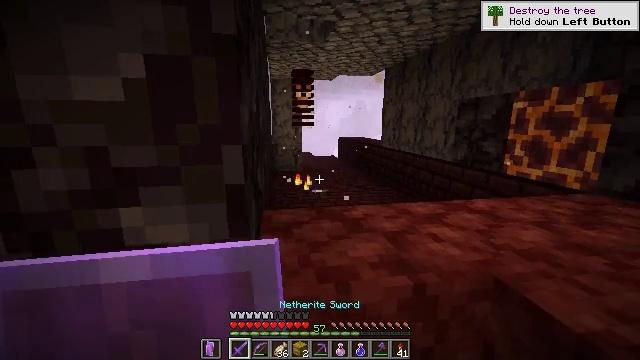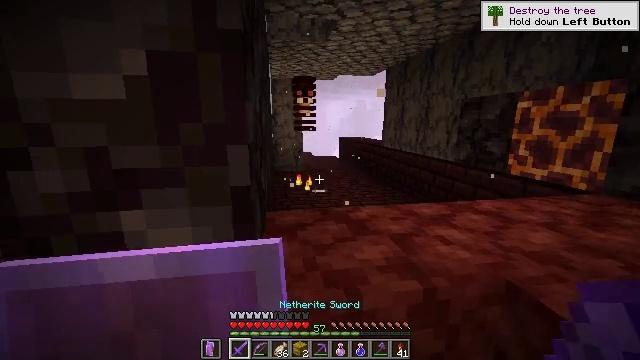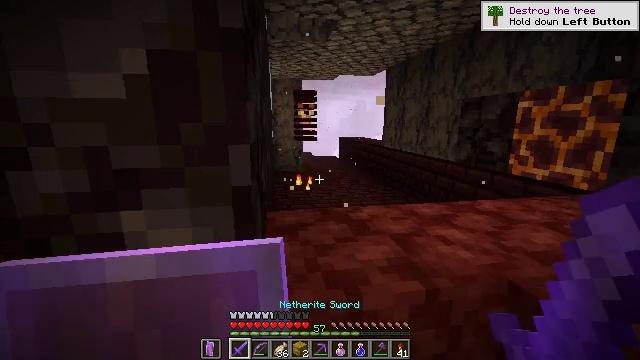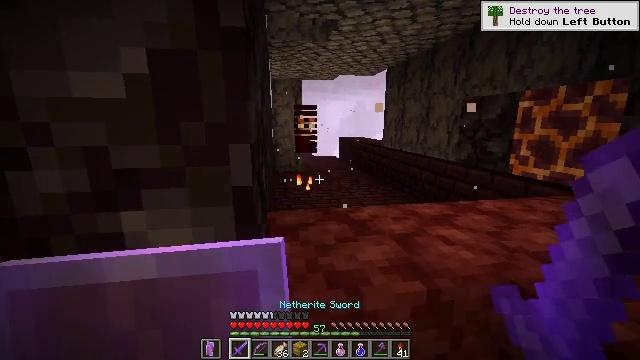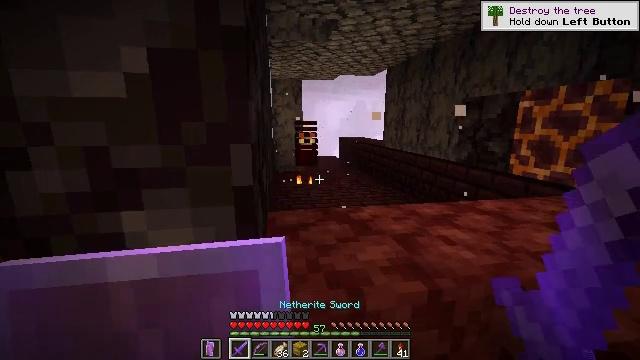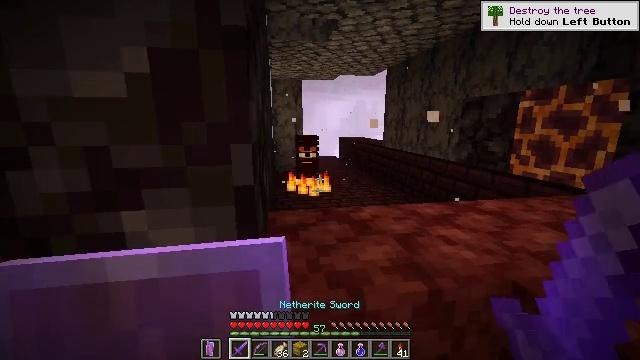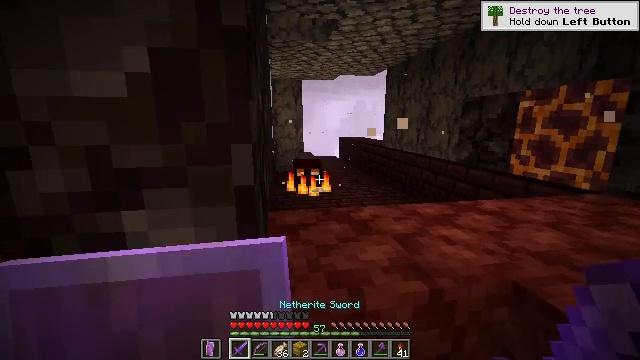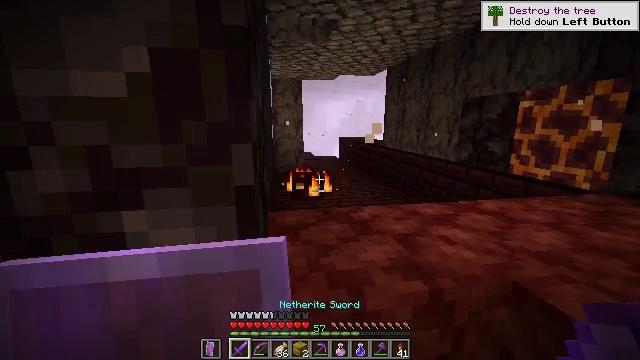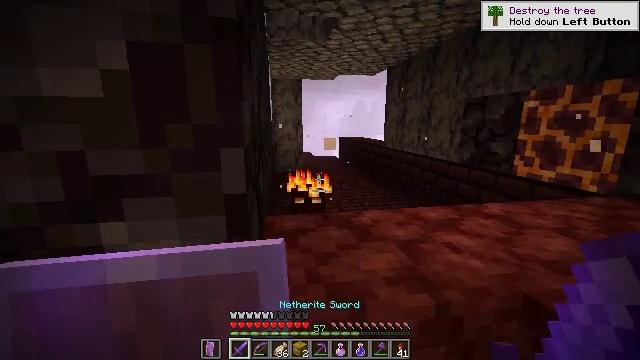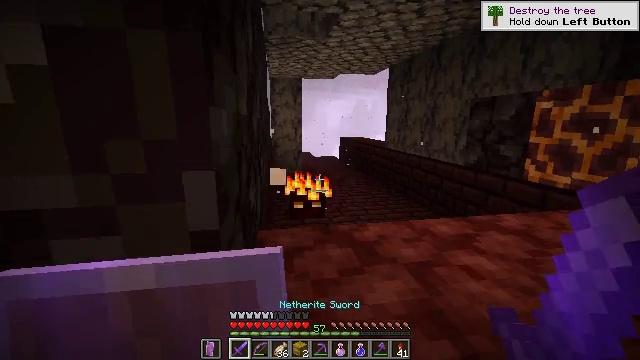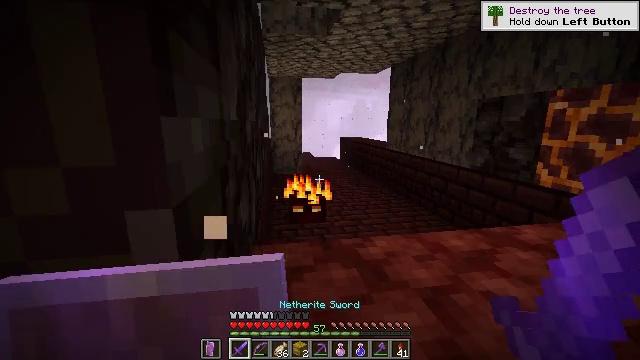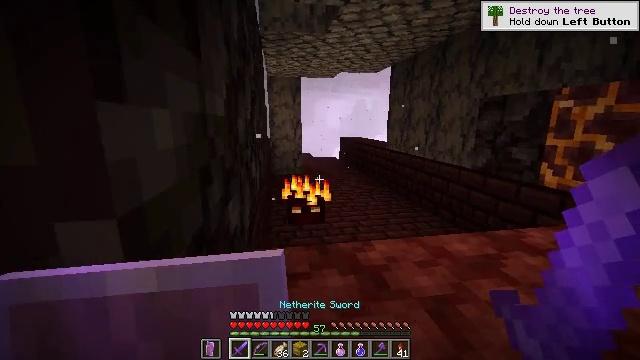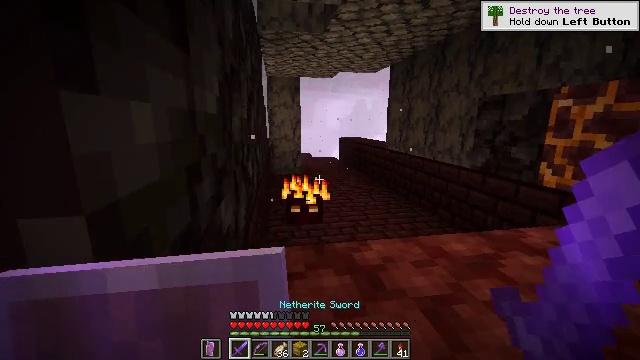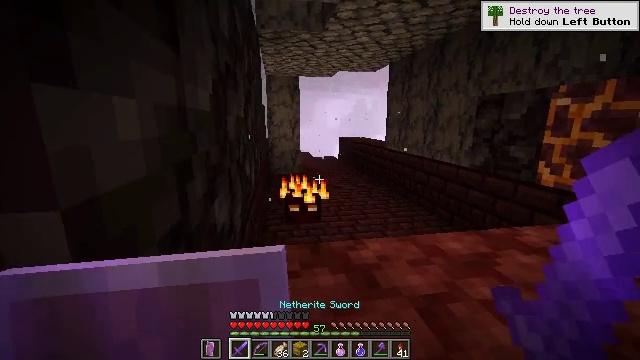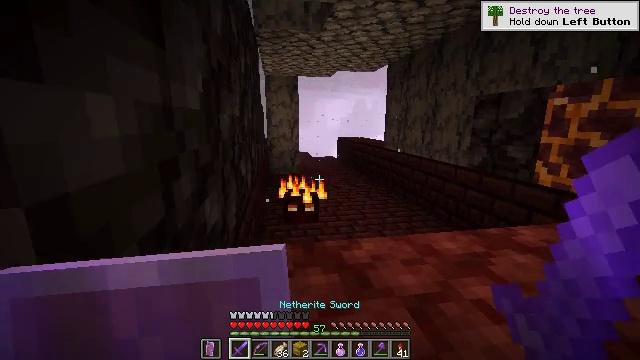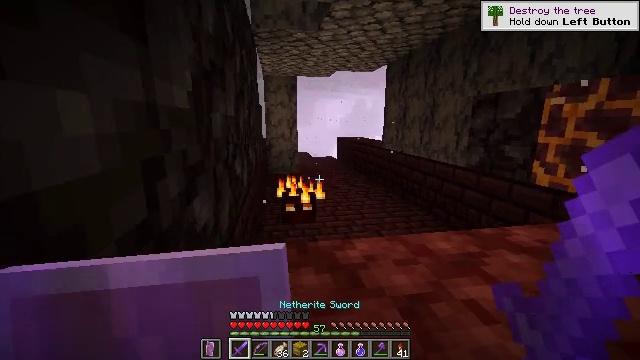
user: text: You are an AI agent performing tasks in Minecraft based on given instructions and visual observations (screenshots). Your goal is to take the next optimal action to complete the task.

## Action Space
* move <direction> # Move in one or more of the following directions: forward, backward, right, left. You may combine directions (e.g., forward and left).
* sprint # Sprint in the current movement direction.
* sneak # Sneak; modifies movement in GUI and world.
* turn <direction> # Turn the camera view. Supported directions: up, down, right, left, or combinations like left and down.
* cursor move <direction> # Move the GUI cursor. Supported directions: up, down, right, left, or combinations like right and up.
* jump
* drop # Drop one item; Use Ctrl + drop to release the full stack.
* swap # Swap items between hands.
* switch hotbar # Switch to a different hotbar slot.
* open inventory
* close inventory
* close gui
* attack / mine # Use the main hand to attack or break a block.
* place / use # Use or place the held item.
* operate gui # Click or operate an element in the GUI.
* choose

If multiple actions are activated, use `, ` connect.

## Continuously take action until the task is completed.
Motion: motion action
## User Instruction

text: Combat the magma cube.
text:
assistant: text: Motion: no_op
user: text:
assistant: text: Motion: no_op
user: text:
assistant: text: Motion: no_op
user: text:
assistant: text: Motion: no_op
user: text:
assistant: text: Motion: no_op
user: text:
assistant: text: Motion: no_op
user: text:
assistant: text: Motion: no_op
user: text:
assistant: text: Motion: move forward
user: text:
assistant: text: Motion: move forward
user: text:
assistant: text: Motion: move forward
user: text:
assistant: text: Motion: move forward
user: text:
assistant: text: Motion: move forward
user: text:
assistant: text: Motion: move forward
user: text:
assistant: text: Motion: move forward
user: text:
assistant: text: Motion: move forward
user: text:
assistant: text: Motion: no_op
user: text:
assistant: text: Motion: no_op
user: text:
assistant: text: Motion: move forward, jump
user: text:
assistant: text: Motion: move forward, turn down, jump
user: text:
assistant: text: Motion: move forward, turn down, jump
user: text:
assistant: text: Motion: move forward, turn down, jump
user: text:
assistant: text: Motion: move forward, turn left and down
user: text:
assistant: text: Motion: move forward, turn left and down
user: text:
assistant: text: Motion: move forward, turn left and down
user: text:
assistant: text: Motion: move forward, turn left and down
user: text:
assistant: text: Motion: move forward, turn left and down
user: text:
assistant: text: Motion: move forward, turn down
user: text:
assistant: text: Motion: no_op
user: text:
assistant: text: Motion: no_op
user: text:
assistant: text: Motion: turn down